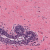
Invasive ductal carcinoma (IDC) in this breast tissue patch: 0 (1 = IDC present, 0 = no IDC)